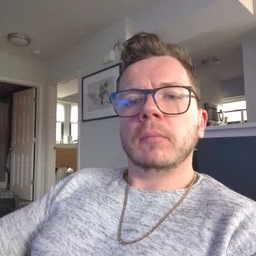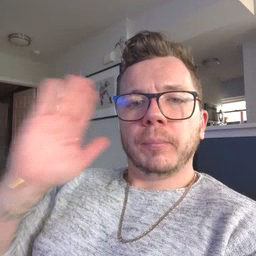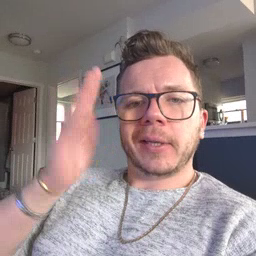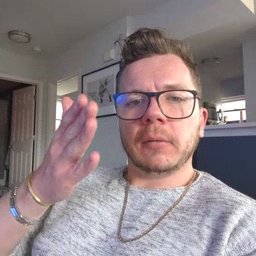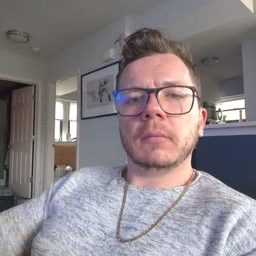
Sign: pretend